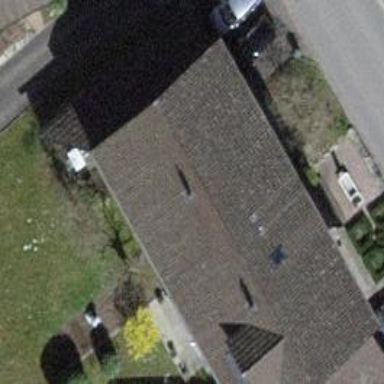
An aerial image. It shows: Building with tiled roof.